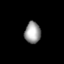
Tissue: lung
Cell type: Others
Senescence score: 0.1856
Nuclear area (px): 334
Mean DAPI intensity: 156.653